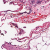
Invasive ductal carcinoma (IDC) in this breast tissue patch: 0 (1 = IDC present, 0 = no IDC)